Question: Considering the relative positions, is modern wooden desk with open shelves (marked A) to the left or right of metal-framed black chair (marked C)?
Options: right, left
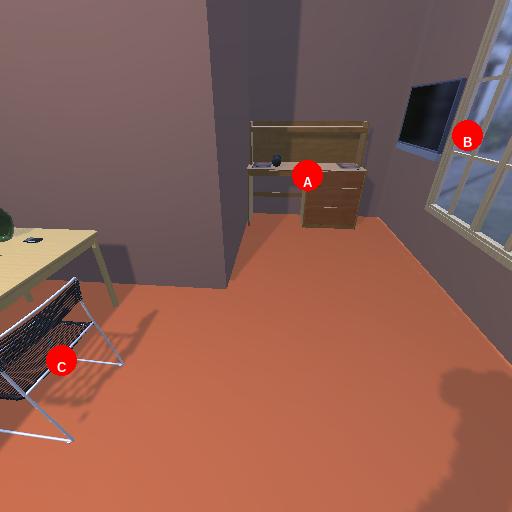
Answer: right